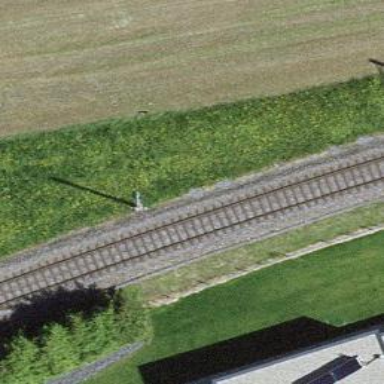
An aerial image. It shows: Railway with electrified contact lines.